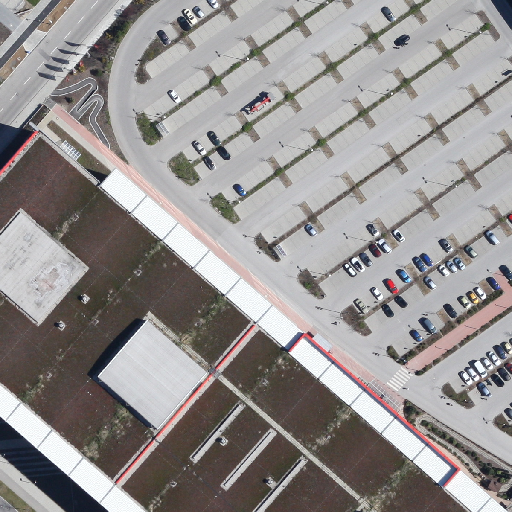
Referring expression: light-duty vehicle in the parking area